Question: I am designing a countdown timer, and found one <URL>. This one works great...you enter the number of seconds, and it automatically counts down for you. I modifying the code to listen for a radio button selection to set the start time. The countdown would start when the "start" button is clicked. I've got the layout worked out, but am having trouble placing the ButtonListener in the code below.

I'm starting to work with nested classes, so some of the concepts are kinda fuzzy for me. Below, if I understand correctly, the 'ActionEvent' is the countdown, which is INSIDE the 'ActionListener' classk, which captures the button click. The countdown is dependent upon and cannot run independently of the button click, and all variables in the 'Listener' class ALSO available to the 'Event' class.
So I'm thinking that if I want to add a 'Listener' and 'Event' for the radio buttons, those the 'Listener' would encapsulate the 'Action', which would encapsulate the code below. I've marked the class declaration for where I think they should go, but not the closing parens. I need to do some closer analysis to figure out how those are working. Is that a correct way to do things? Or is there a better way? If I declare my startTime variable as public in the radiobuttion 'event', it should follow through to the other nested classes, right?
Am I understanding all of this correctly? or am I missing some important points. This is my first project with inner classes, so please be gentle. :)
'''
public Test() {
super("Countdown timer");
final String startTime = "10"
text = new JTextField(startTime, 18);
start = new JButton("Start");
pr = new JRadioButton("30");
sr = new JRadioButton("15");
lr = new JRadioButton("5");
JPanel radioPanel = new JPanel(new GridLayout(0, 1));
radioPanel.add(pr);
radioPanel.add(sr);
radioPanel.add(lr);
//new button action listener here {
// new button action event here {
start.addActionListener(new ActionListener() {
public void actionPerformed(ActionEvent click) {
final long current = System.currentTimeMillis();
try {
final long limit = Integer.parseInt(text.getText().trim())* 1000; // X seconds
timer = new Timer(1000, new ActionListener() {
public void actionPerformed(ActionEvent event) {
long time = System.currentTimeMillis();
long passed = time - current;
long remaining = limit - passed;
if(remaining <= 0) {
text.setText(startTime);
timer.stop();
} else {
long seconds = remaining/1000;
long minutes = seconds/60;
long hours = minutes/60;
text.setText(String.format("%02d:%02d:%02d remaining", hours, minutes, seconds%60));
}
}
});
timer.start();
} catch(NumberFormatException nfe) {
// debug/report here
nfe.printStackTrace();
}
}});
JPanel panel = new JPanel();
panel.setLayout(new BoxLayout(panel, BoxLayout.Y_AXIS));
panel.add(radioPanel);
panel.add(text);
panel.add(start, BorderLayout.CENTER );
add(panel);
}
'''
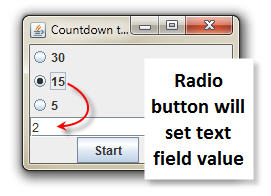
Answer: Your code does not define any inner (= nested) classes in the typical sense of the word. You're using <URL>. You might be interested in this SO question:
<URL>
For information on bona-fide inner (=nested) classes, try the <URL>. Note there are two kinds of inner classes, static and non-static, discussed in the following question here on SO:
<URL>